Field crop: maize
Growth stage: 1
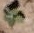
Species: chenopodium